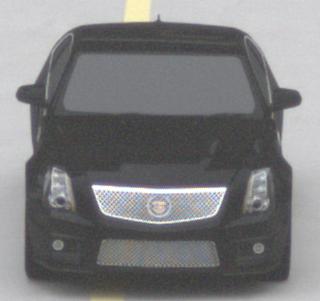
Make: Cadillac
Model: CTS-V
Detailed model: CTS-V (II) Limousine
Model produced from: 2008/11
Model produced until: 2010/12
Doors: 4
Color: black
Road condition: dry road
Daytime: midday
Contrast: low contrast